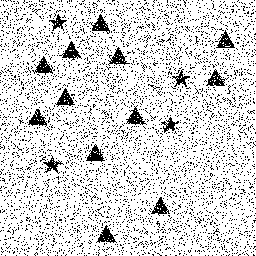
Squares: 0
Triangles: 12
Stars: 4
Total shapes: 16